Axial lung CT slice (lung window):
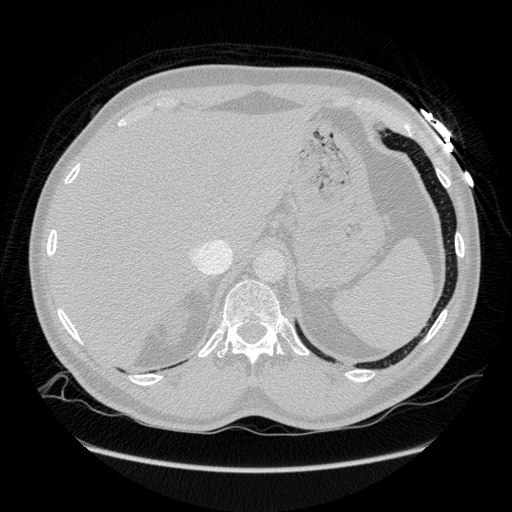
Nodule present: no